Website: lowes
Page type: review-order
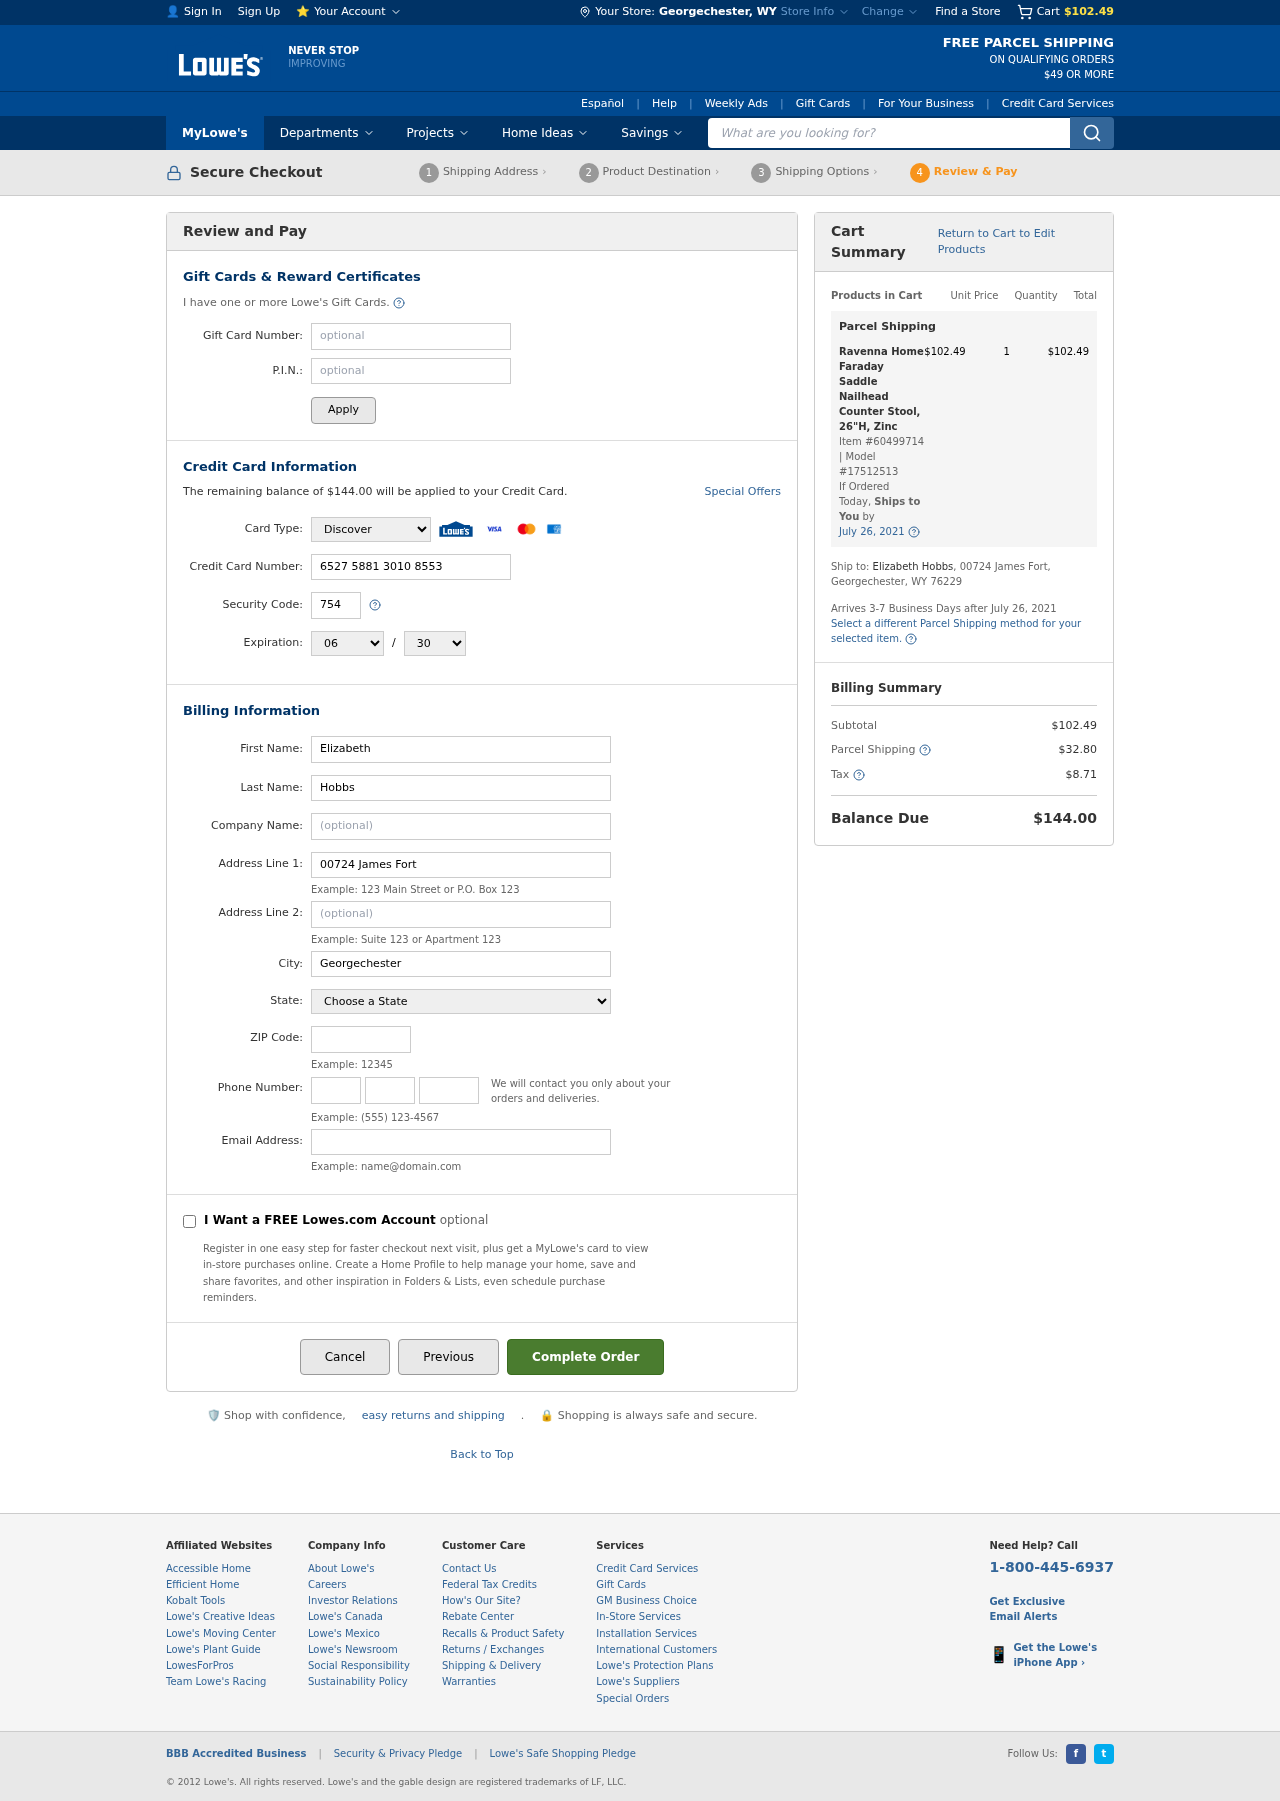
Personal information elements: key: PII_CARD_CVV
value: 754
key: PII_CARD_EXPIRY_MONTH
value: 06
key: PII_CARD_EXPIRY_YEAR
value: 30
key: PII_CARD_NUMBER
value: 6527 5881 3010 8553
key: PII_CARD_TYPE
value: Discover
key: PII_CITY
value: Georgechester
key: PII_CITY_STATE
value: Georgechester, WY
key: PII_EMAIL
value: elizabeth_hobbs@gmail.com
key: PII_FIRSTNAME
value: Elizabeth
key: PII_LASTNAME
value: Hobbs
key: PII_PHONE_AREA
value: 283
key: PII_PHONE_PREFIX
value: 618
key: PII_PHONE_SUFFIX
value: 6118
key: PII_POSTCODE
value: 76229
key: PII_STATE
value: Wyoming
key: PII_STREET
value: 00724 James Fort
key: PII_STREET2
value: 00724 James Fort
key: PII_FULLNAME2
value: Elizabeth Hobbs
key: PII_STATE_ABBR
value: WY
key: PII_POSTCODE_FULL
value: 76229
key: PII_CITY_STATE_ZIP
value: Georgechester, WY 76229
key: PII_POSTCODE_NUMERIC
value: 76229
Product elements: key: PRODUCT1_NAME
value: Ravenna Home Faraday Saddle Nailhead Counter Stool, 26"H, Zinc
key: PRODUCT1_PRICE
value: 102.49
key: PRODUCT1_QUANTITY
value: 1
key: PRODUCT1_ITEM_NUMBER
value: Item #60499714
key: PRODUCT1_MODEL_NUMBER
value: Model #17512513
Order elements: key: ORDER_SUBTOTAL
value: $102.49
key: ORDER_BALANCE_DUE
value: $144.00
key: ORDER_SHIPPING_DATE
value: July 26, 2021
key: ORDER_ITEM_TOTAL
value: $102.49
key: ORDER_SHIPPING_DATE2
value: July 26, 2021
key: ORDER_SHIPPING_COST
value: $32.80
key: ORDER_TAX
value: $8.71
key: ORDER_TOTAL
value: $144.00
Search elements: key: HEADER_SEARCH
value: What are you looking for?